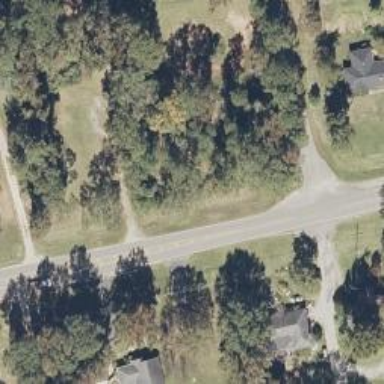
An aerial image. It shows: Driveway leading to service road.